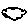
Label: cloud